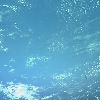
Label: water